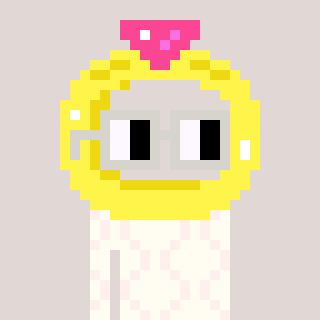
a pixel art character with square light gray glasses, a ring-shaped head and a grayscale-colored body on a warm background